Question: We have added some category at -> -> in admin section.
category as

we have these categories in site manager's, I have shown these categories on the front end in dropdownlist. Now i want to pass the category id to searchcondition of the kentico cms smart search result. I have used to search the nodeownerfull name.
'SearchCondition = "+(DocumentCreatedByUserID:((int)73 || (int)82))";'
How to search/filter result by these categories on front end using smart search result web parts.
Thanks in advance.
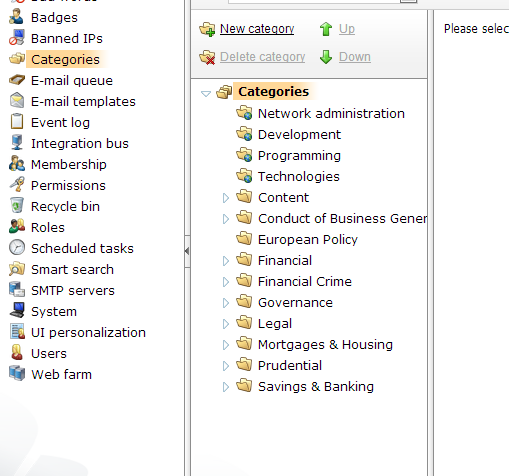
Answer: You have to setup the search indexes to index also categories. Go to index settings, then in the dialog where you define, what should be indexed there is a "Include categories" checkbox.
Once you have index which contains category information you can use (contains category labels) or (contains category IDs) fields of index.
Also see this example <URL>.